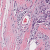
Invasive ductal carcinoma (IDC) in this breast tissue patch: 1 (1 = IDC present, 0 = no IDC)